Question: In PyQt I am trying to create a QTableWidget. It all works perfectly. However, when I try to resize the rows, all of the rows are resized, except from the last one. I don't want to use setMaximumHeight because the number of rows may vary.
This is my code:
'''
self.table = QtWidgets.QTableWidget()
self.table.setVerticalScrollBarPolicy(Qt.ScrollBarAlwaysOff)
self.table.setHorizontalScrollBarPolicy(Qt.ScrollBarAlwaysOff)
self.table.setSizeAdjustPolicy(QtWidgets.QAbstractScrollArea.AdjustToContents)
self.table.setAlternatingRowColors(True)
self.table.setStyleSheet("alternate-background-color: rgb(240, 240, 240);background-color: rgb(231, 231, 231);border-width: 0px; border-style: solid")
self.table.horizontalHeader().setStyleSheet("::section{Background-color:rgb(240, 240, 240); border: none; height: 70px}")
self.table.setFrameStyle(QtWidgets.QFrame.NoFrame)
self.table.setColumnCount(3)
self.table.setRowCount(7)
self.table.verticalHeader().setVisible(False)
self.table.setShowGrid(False)
self.table.setSelectionMode(QtWidgets.QAbstractItemView.NoSelection)
self.table.setEditTriggers(QtWidgets.QAbstractItemView.NoEditTriggers)
self.table.setMinimumWidth(690)
self.horizontalHeader = self.table.horizontalHeader()
self.horizontalHeader.setSectionResizeMode(0, QtWidgets.QHeaderView.Stretch)
self.horizontalHeader.setSectionResizeMode(1, QtWidgets.QHeaderView.ResizeToContents)
self.horizontalHeader.setSectionResizeMode(2, QtWidgets.QHeaderView.ResizeToContents)
self.horizontalHeader.setDefaultAlignment(Qt.AlignLeft)
self.horizontalHeader.setDefaultAlignment(Qt.AlignVCenter)
self.table.setHorizontalHeaderLabels(("Deck;Due;New").split(";"))
self.tableHeaderFont = self.table.horizontalHeader().font()
self.tableHeaderFont.setPointSize(10)
self.tableHeaderFont.setBold(True)
self.tableHeaderFont.setWeight(75)
self.table.horizontalHeader().setFont(self.tableHeaderFont)
self.verticalHeader = self.table.verticalHeader()
self.verticalHeader.setMinimumSectionSize(30)
for section in range(self.verticalHeader.count()):
self.verticalHeader.resizeSection(section, 30)
'''
This is the result I get

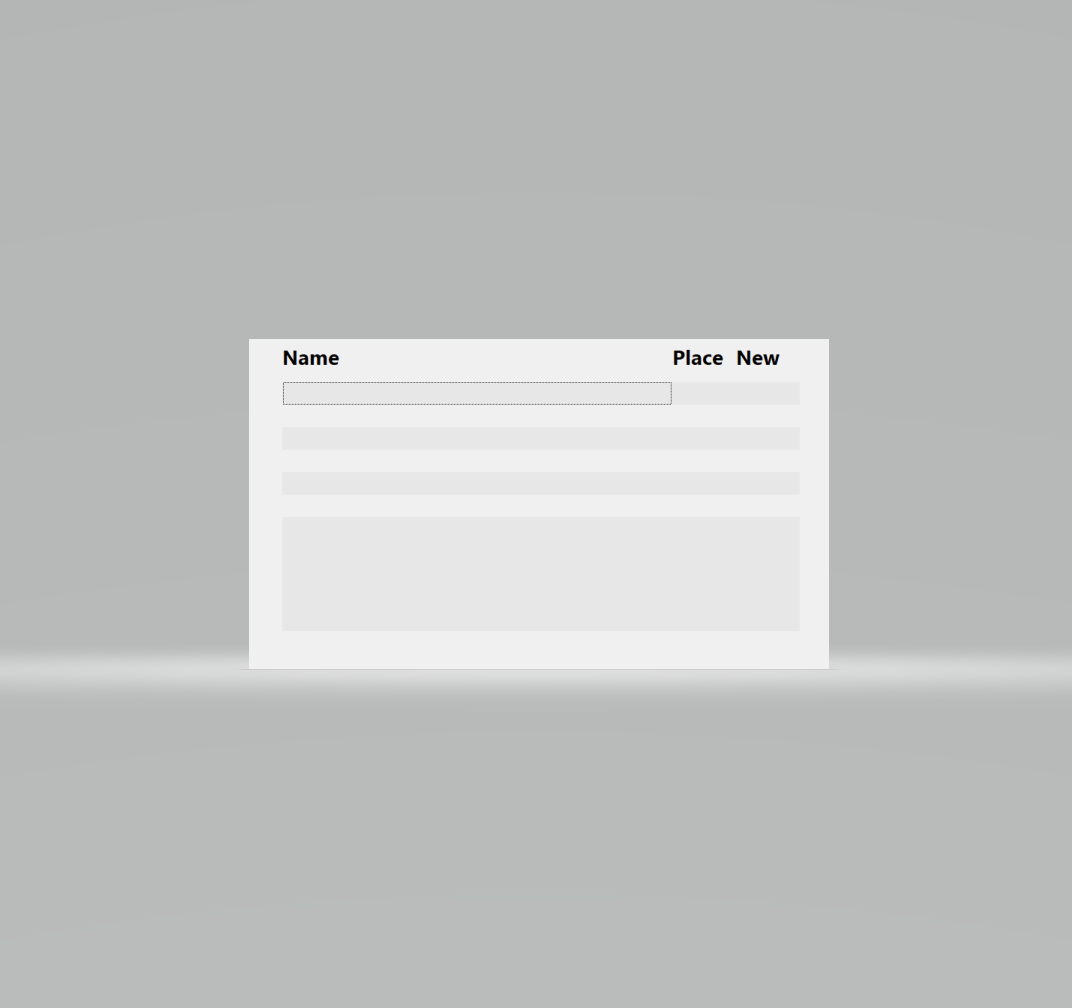
Answer: You can try setting a size policy at the top. This is what I did:
'''
self.table.setSizePolicy(QtWidgets.QSizePolicy.Policy.Minimum, QtWidgets.QSizePolicy.Policy.Minimum)
'''
The total code would look like:
'''
self.table = QtWidgets.QTableWidget()
self.table.setSizePolicy(QtWidgets.QSizePolicy.Policy.Minimum, QtWidgets.QSizePolicy.Policy.Minimum)
self.table.setVerticalScrollBarPolicy(Qt.ScrollBarAlwaysOff)
self.table.setHorizontalScrollBarPolicy(Qt.ScrollBarAlwaysOff)
self.table.setSizeAdjustPolicy(QtWidgets.QAbstractScrollArea.AdjustToContents)
self.table.setAlternatingRowColors(True)
self.table.setStyleSheet("alternate-background-color: rgb(240, 240, 240);background-color: rgb(231, 231, 231);border-width: 0px; border-style: solid")
self.table.horizontalHeader().setStyleSheet("::section{Background-color:rgb(240, 240, 240); border: none; height: 70px}")
self.table.setFrameStyle(QtWidgets.QFrame.NoFrame)
self.table.setColumnCount(3)
self.table.setRowCount(7)
self.verticalHeader = self.table.verticalHeader()
self.verticalHeader.setMinimumSectionSize(30)
self.table.resizeRowsToContents()
for section in range(self.verticalHeader.count()):
self.verticalHeader.resizeSection(section, 30)
self.table.verticalHeader().setVisible(False)
self.table.setShowGrid(False)
self.table.setSelectionMode(QtWidgets.QAbstractItemView.NoSelection)
self.table.setEditTriggers(QtWidgets.QAbstractItemView.NoEditTriggers)
self.table.setMinimumWidth(690)
self.horizontalHeader = self.table.horizontalHeader()
self.horizontalHeader.setSectionResizeMode(0, QtWidgets.QHeaderView.Stretch)
self.horizontalHeader.setSectionResizeMode(1, QtWidgets.QHeaderView.ResizeToContents)
self.horizontalHeader.setSectionResizeMode(2, QtWidgets.QHeaderView.ResizeToContents)
self.horizontalHeader.setDefaultAlignment(Qt.AlignLeft)
self.horizontalHeader.setDefaultAlignment(Qt.AlignVCenter)
self.table.setHorizontalHeaderLabels(("Name;Place;New").split(";"))
self.tableHeaderFont = self.table.horizontalHeader().font()
self.tableHeaderFont.setPointSize(10)
self.tableHeaderFont.setBold(True)
self.tableHeaderFont.setWeight(75)
self.table.horizontalHeader().setFont(self.tableHeaderFont)
'''